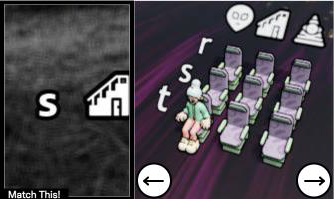
Task: seats
Answer: no